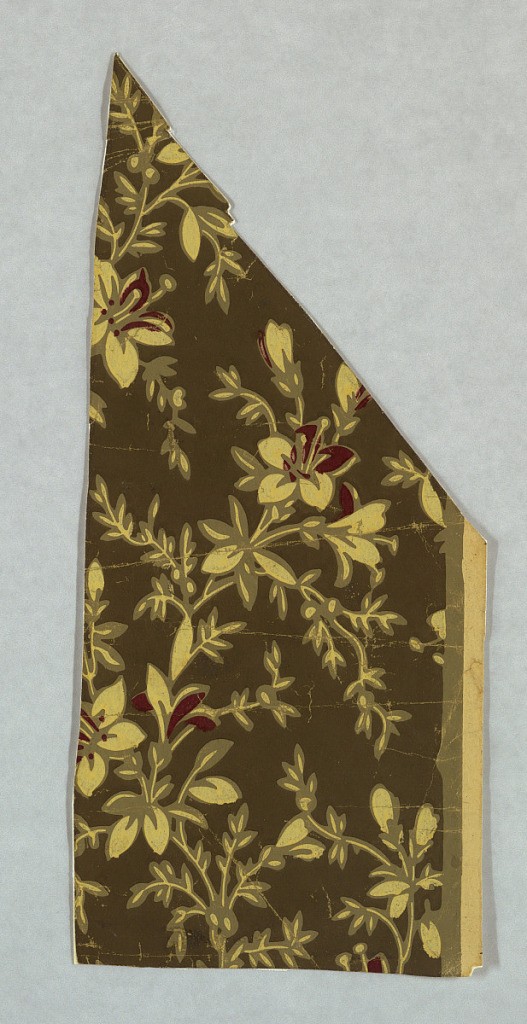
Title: Sidewall
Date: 1870–80
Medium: Machine-printed paper
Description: Small portion of a paper showing an all-over fuchsia pattern. Printed in cream and dark neutral green on lighter neutral green ground.